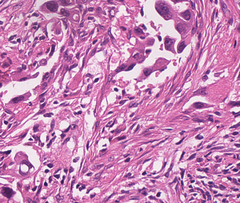
Tumor epithelial tissue: yes
Tumor-associated stroma tissue: yes
Normal tissue: no